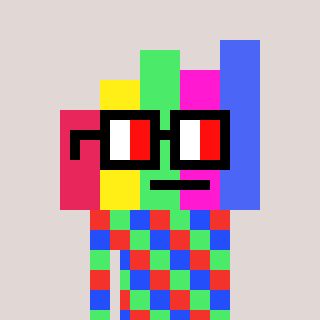
a pixel art character with square glasses with black frames and red eyes, a bar chart-shaped head and a purple-colored body on a warm background